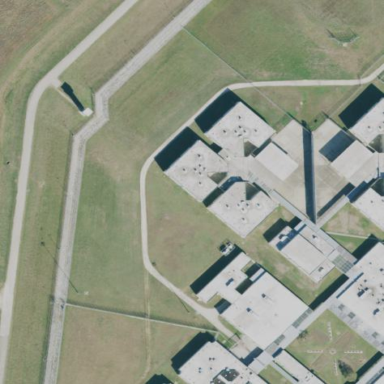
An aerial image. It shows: Flat roof building identified as prison.